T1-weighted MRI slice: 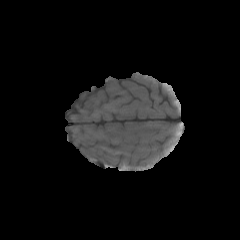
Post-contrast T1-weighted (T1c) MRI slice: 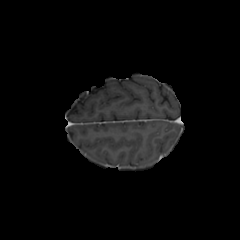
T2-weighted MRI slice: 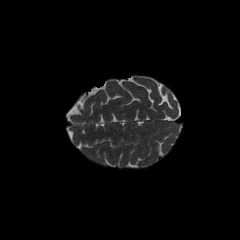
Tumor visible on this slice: no